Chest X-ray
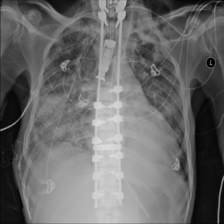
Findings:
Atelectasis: negative
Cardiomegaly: negative
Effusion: negative
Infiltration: negative
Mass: negative
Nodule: negative
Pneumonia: positive
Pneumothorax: negative
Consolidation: negative
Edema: negative
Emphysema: negative
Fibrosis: negative
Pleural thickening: negative
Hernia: negative